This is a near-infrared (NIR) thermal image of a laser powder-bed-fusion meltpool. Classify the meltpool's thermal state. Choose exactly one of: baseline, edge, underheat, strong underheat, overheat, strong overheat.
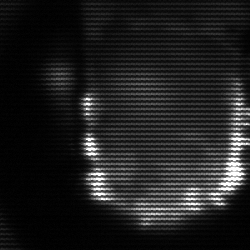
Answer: baseline